Interaction volume radius: 5 \u00c5
Interaction volume height: 35 \u00c5
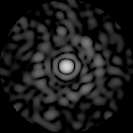
Disorder parameter: 0.8543